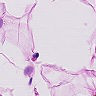
Metastatic tissue present: no